Aerial crown-view tile of a tropical tree (Barro Colorado Island, Panama), acquired 20250715:
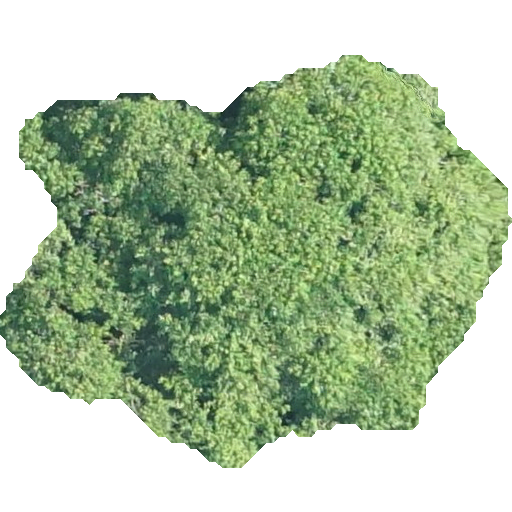
Species: Hura crepitans
GBIF accepted scientific name: Hura crepitans
Crown area: 220.013 m²